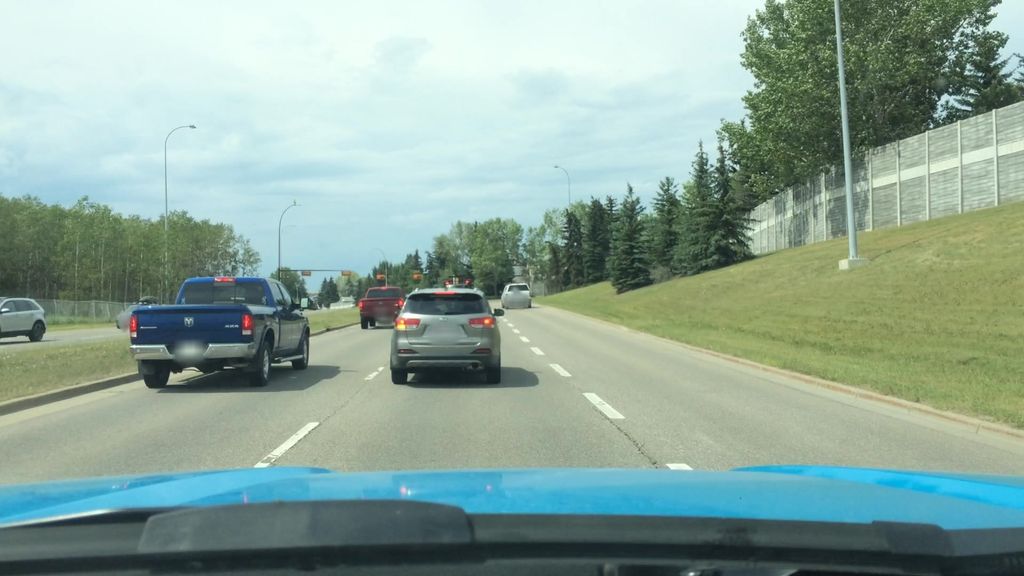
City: calgary